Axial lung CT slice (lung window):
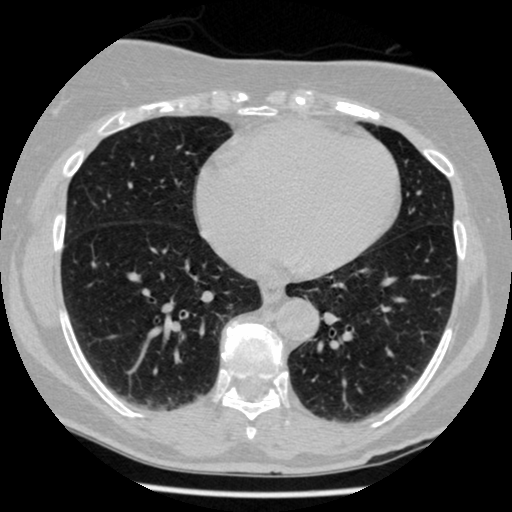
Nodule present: no